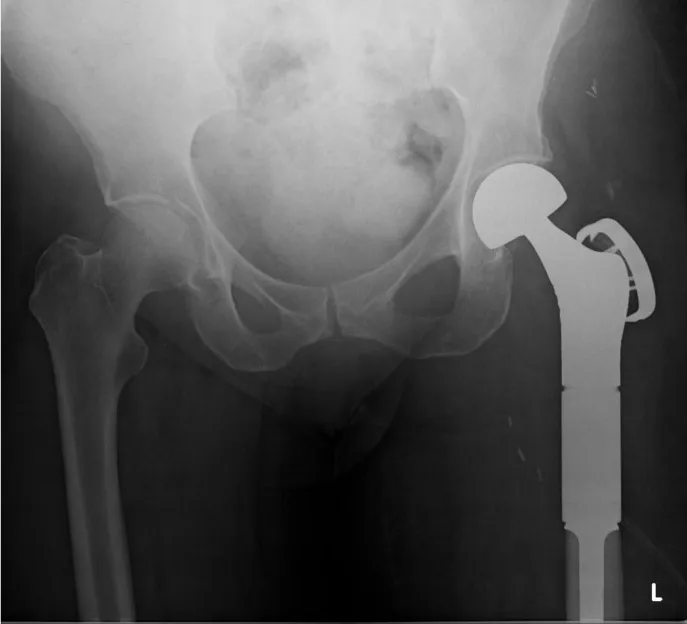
Proximal femoral replacement as management of the pathological fracture.
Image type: radiology (x_ray)